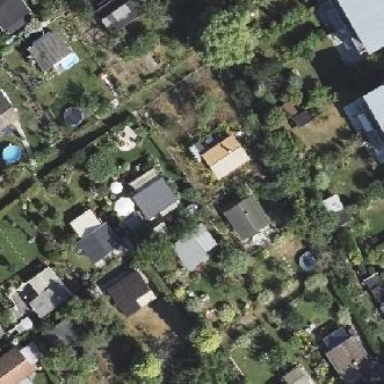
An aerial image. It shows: Plot in the allotments.